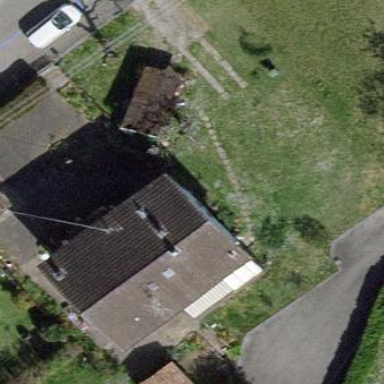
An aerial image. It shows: Garden enclosed by fence.